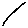
Label: line